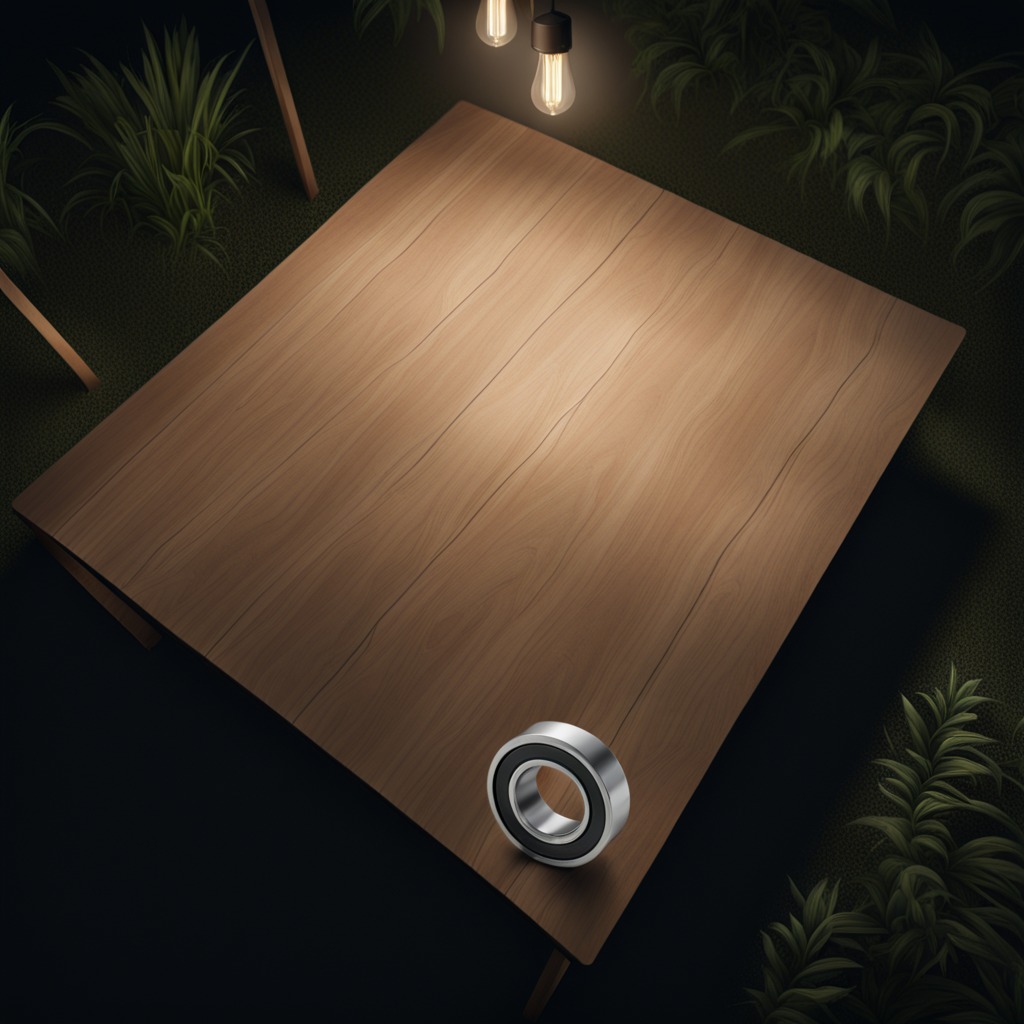
A metal ball bearing is lying on a wooden table inside a jungle field workshop tent at night.